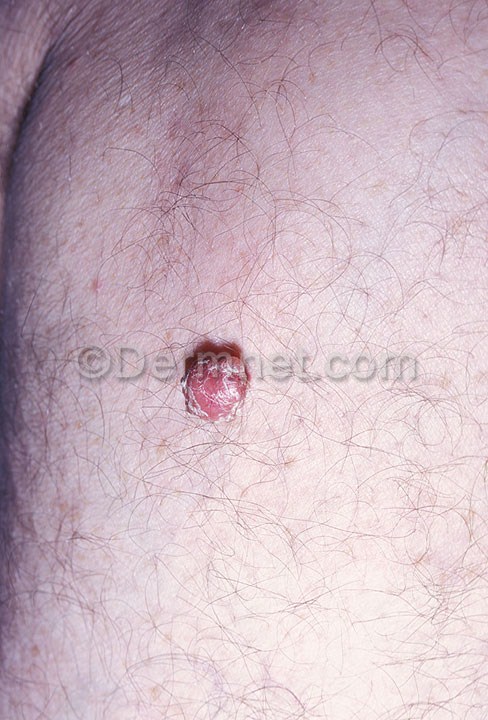
Disease: Warts Molluscum and other Viral Infections